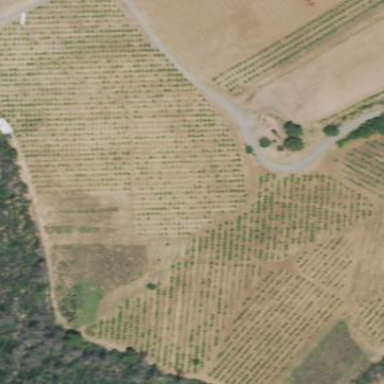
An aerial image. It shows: Vineyard with wine grapes as the crop.